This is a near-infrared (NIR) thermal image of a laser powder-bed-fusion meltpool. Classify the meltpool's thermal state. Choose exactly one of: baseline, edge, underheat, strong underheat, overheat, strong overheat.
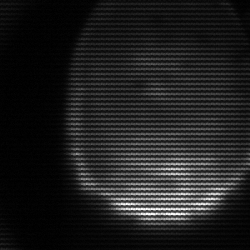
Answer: edge